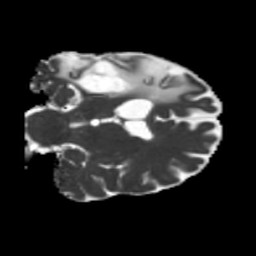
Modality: MD
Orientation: coronal
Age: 49
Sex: male
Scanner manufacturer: siemens
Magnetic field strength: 3 T
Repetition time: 5.25 s
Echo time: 0.08 s